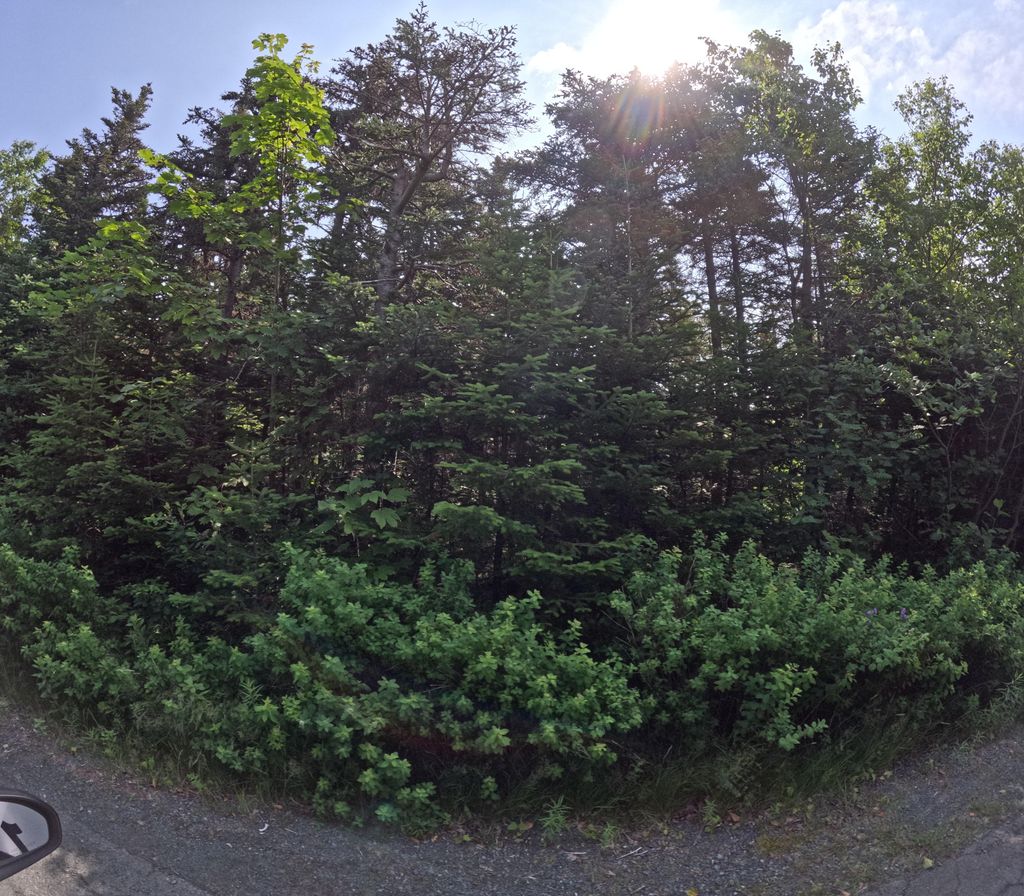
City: st_johns